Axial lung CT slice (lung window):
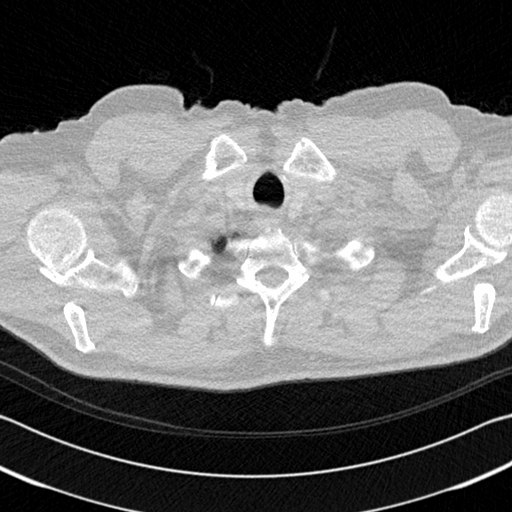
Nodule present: no